Question: I'm trying to make a custom UINavigationBar, but the problem is that my background image has a curve in it, and its little bit larger than default navigation bar. When I try to set background image and change navigation bar size, its just scales image as a rectangle. Any ideas?
Bar:

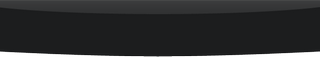
Answer: Override
'''
- (CGSize) sizeThatFits:(CGSize)size {
return CGSizeMake(custom_width, custom_height);
}
'''
in order to return the size for your custom navigation bar.
Note that if you use a height that is not a multiple of 4, it will cause trouble if you hide and then show the navigation bar at any point (it gets shifted by 1 pixel from the top)